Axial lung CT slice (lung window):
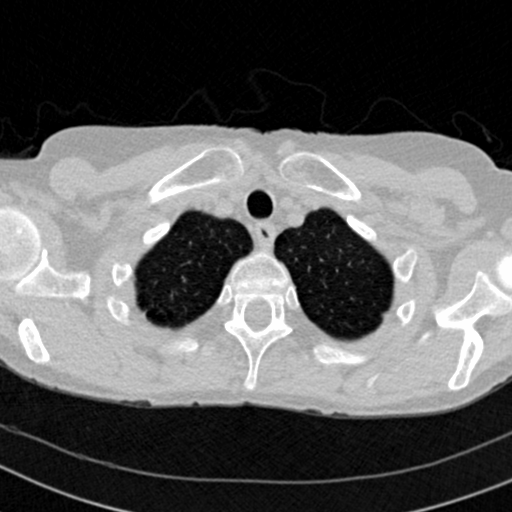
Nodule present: no